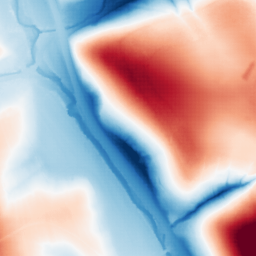
Category: classical
Decomposition family: gaussian
Decomposition parameters: sigma: 50
Upsampling method: sinc_hamming
Upsampling parameters: scale: 8
kernel_size: 16
Upsampling scale: 8